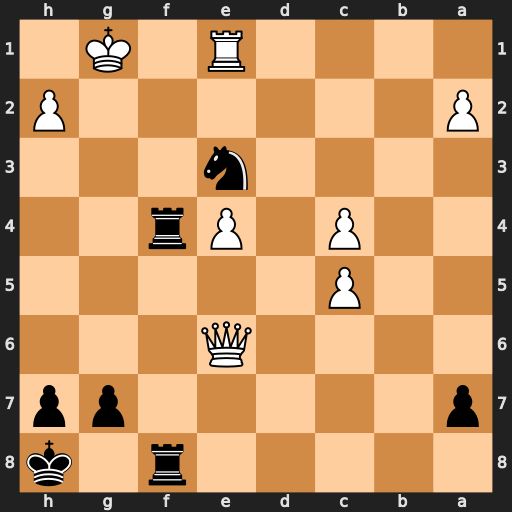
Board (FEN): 5r1k/p5pp/4Q3/2P5/2P1Pr2/4n3/P6P/4R1K1
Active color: b
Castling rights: -
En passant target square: -
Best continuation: Rf1+ Rxf1 Rxf1#